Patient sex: F
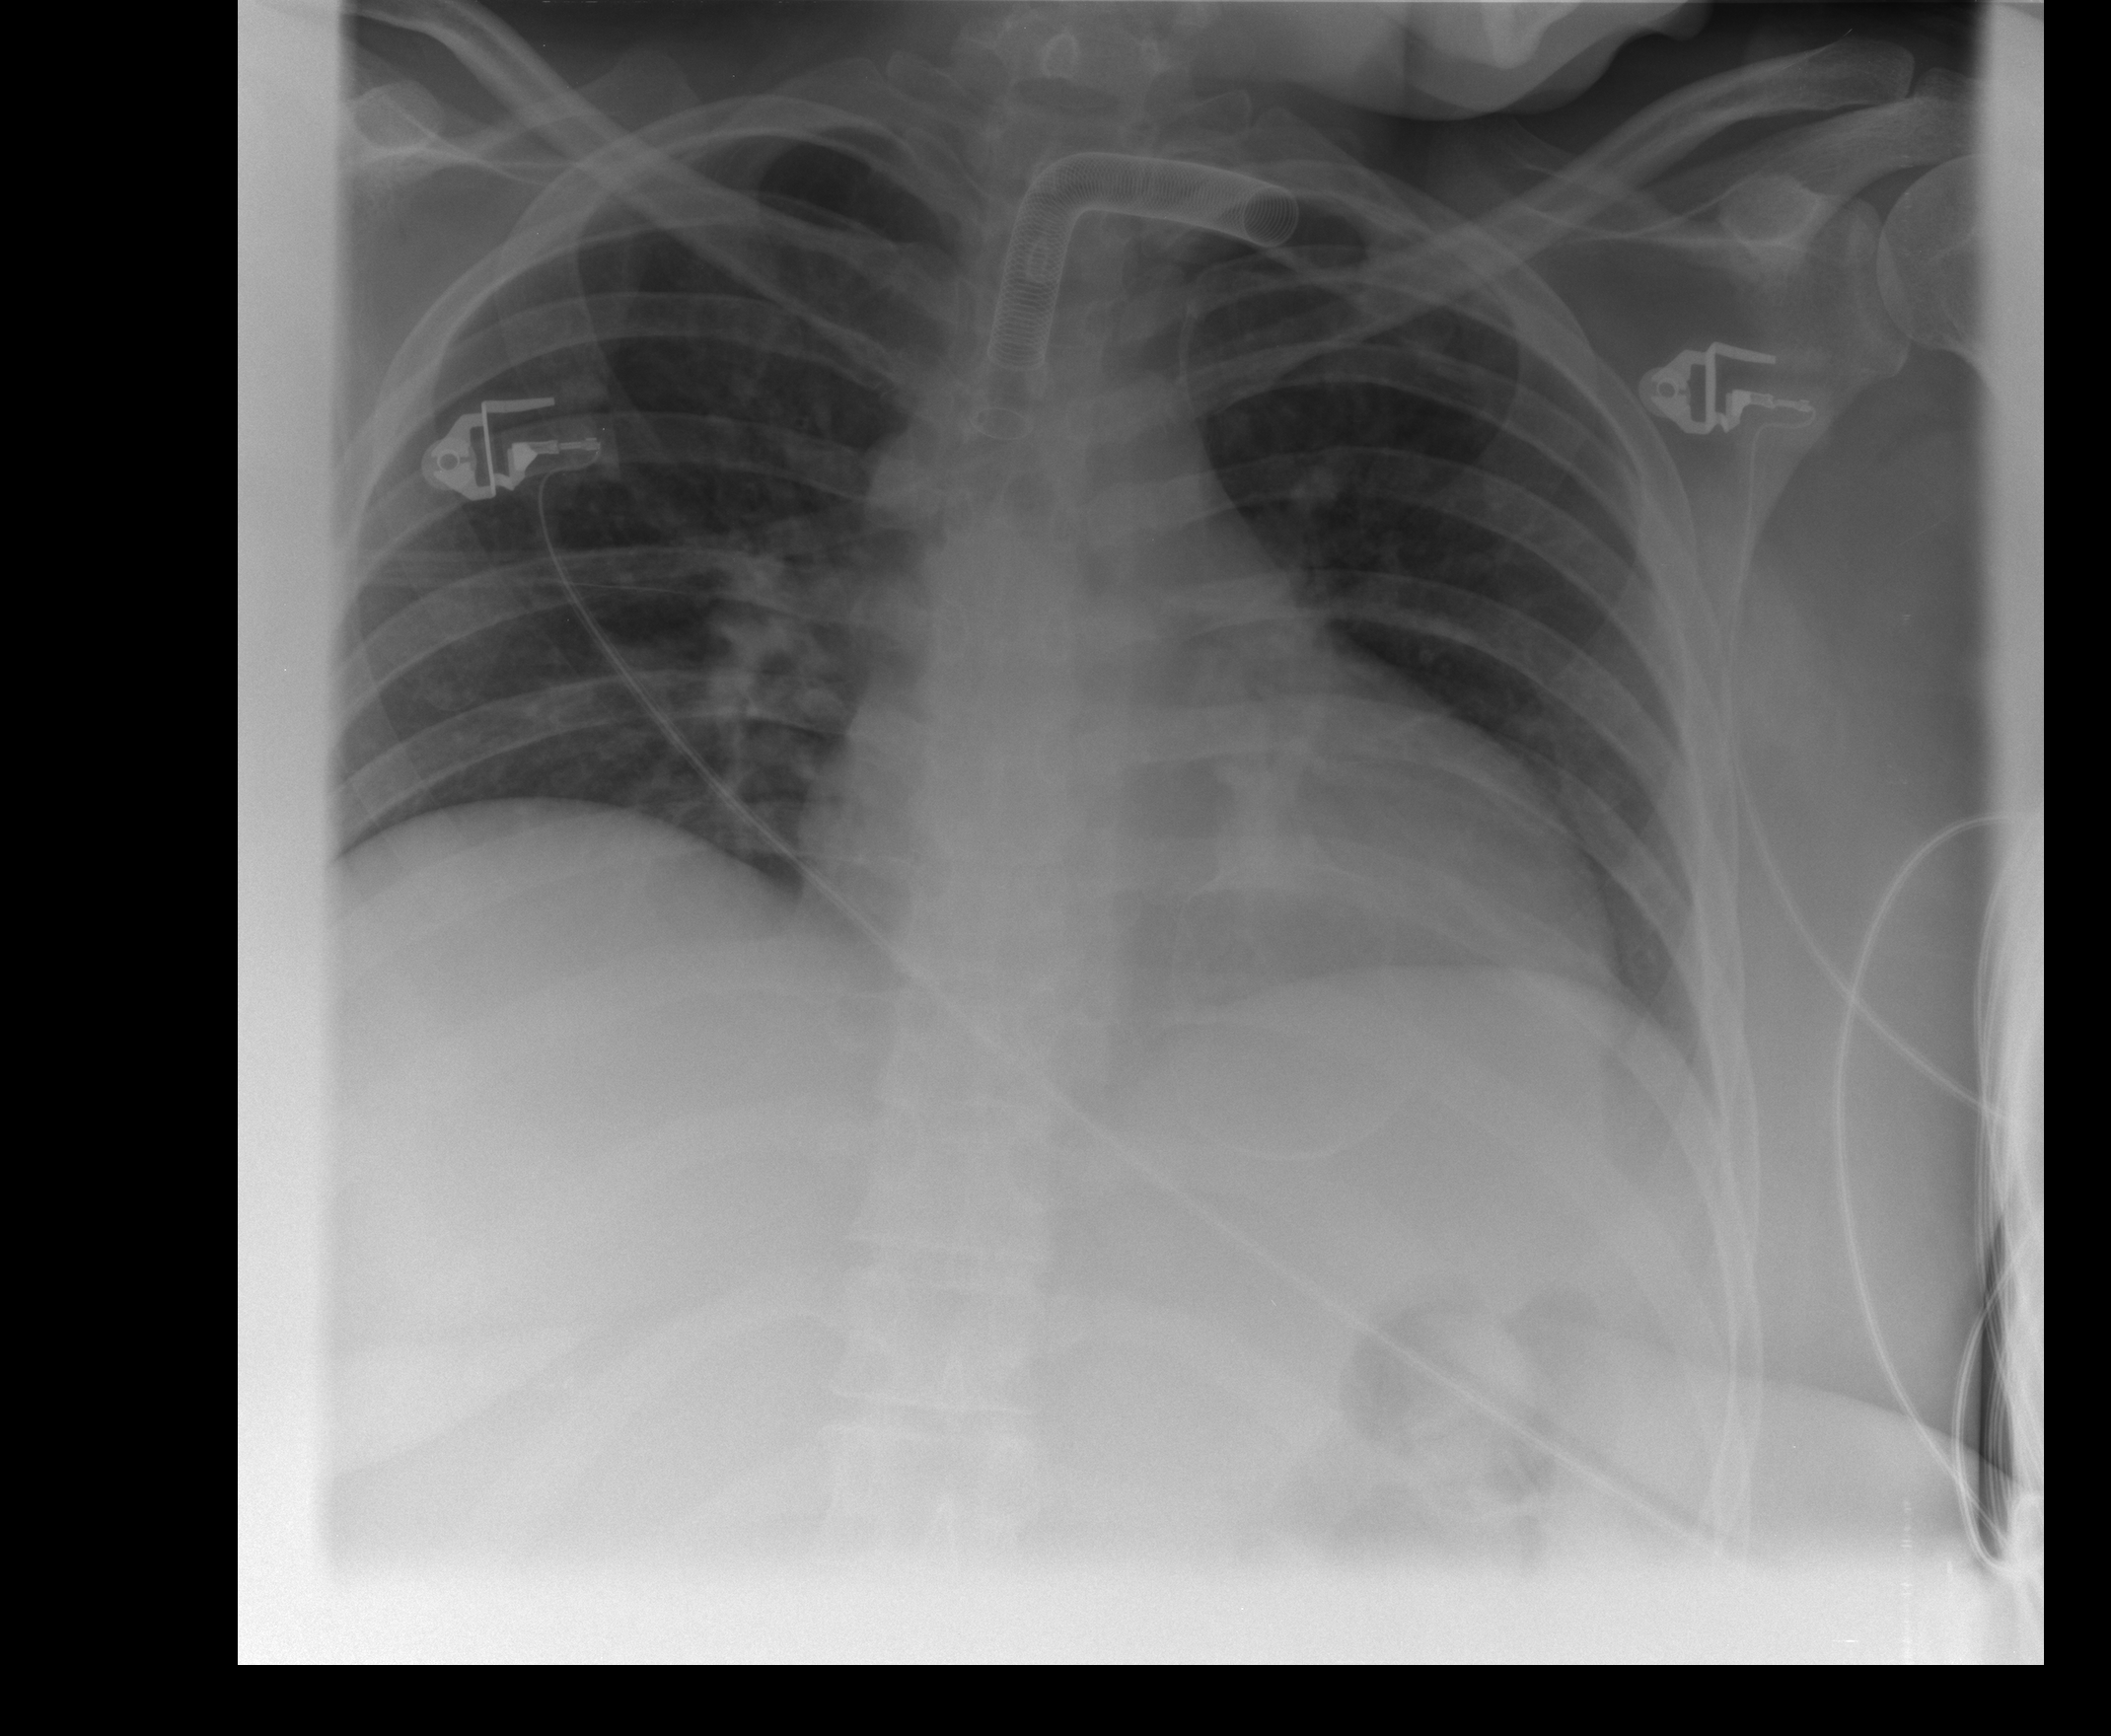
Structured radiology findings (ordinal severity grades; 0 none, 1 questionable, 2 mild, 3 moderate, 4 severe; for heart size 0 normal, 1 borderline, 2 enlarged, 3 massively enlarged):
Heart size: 2
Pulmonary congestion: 0
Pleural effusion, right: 0
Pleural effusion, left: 0
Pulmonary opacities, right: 0
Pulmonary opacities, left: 1
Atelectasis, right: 1
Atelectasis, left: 0